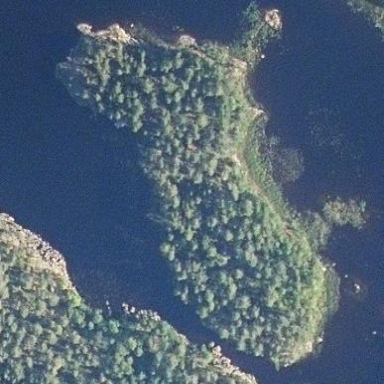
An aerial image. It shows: Islet.